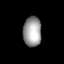
Tissue: lung
Cell type: Endothelial cells
Senescence score: 0.5565
Nuclear area (px): 535
Mean DAPI intensity: 156.477